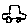
Label: car